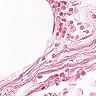
Metastatic tissue present: no